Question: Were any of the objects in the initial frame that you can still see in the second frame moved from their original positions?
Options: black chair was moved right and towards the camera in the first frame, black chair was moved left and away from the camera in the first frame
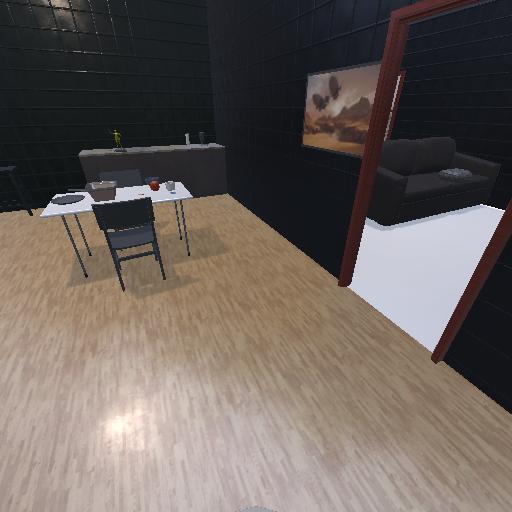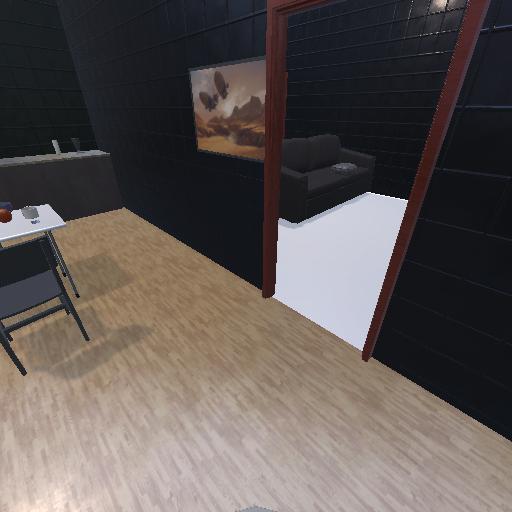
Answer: black chair was moved right and towards the camera in the first frame